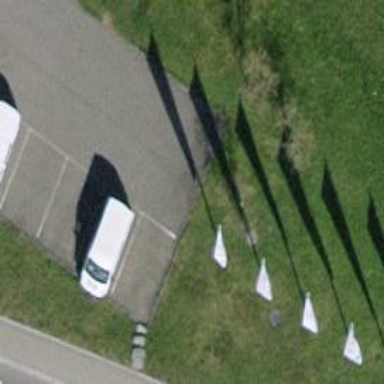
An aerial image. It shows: Flagpole structure.